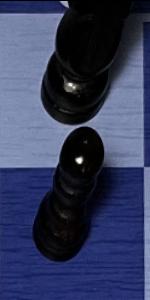
Label: Pawn_Black